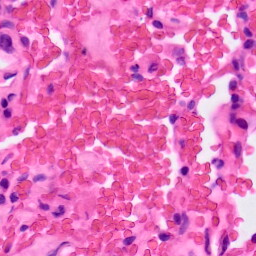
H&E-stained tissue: Lung